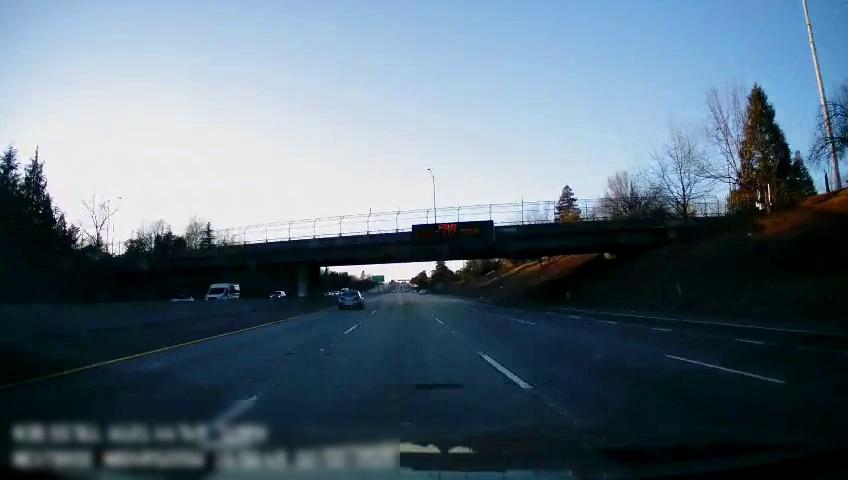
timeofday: Day
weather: Sunny
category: Drivable Space
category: Vehicles | Car
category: Vehicles | Van
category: Vehicles | Car
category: Vehicles | Car
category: Lanes | Alternate Lane
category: Lanes | Current Lane
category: Lanes | Current Lane
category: Lanes | Alternate Lane
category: Lanes | Alternate Lane
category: Traffic | Signs